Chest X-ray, AP view. Patient: 48 years old, sex M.
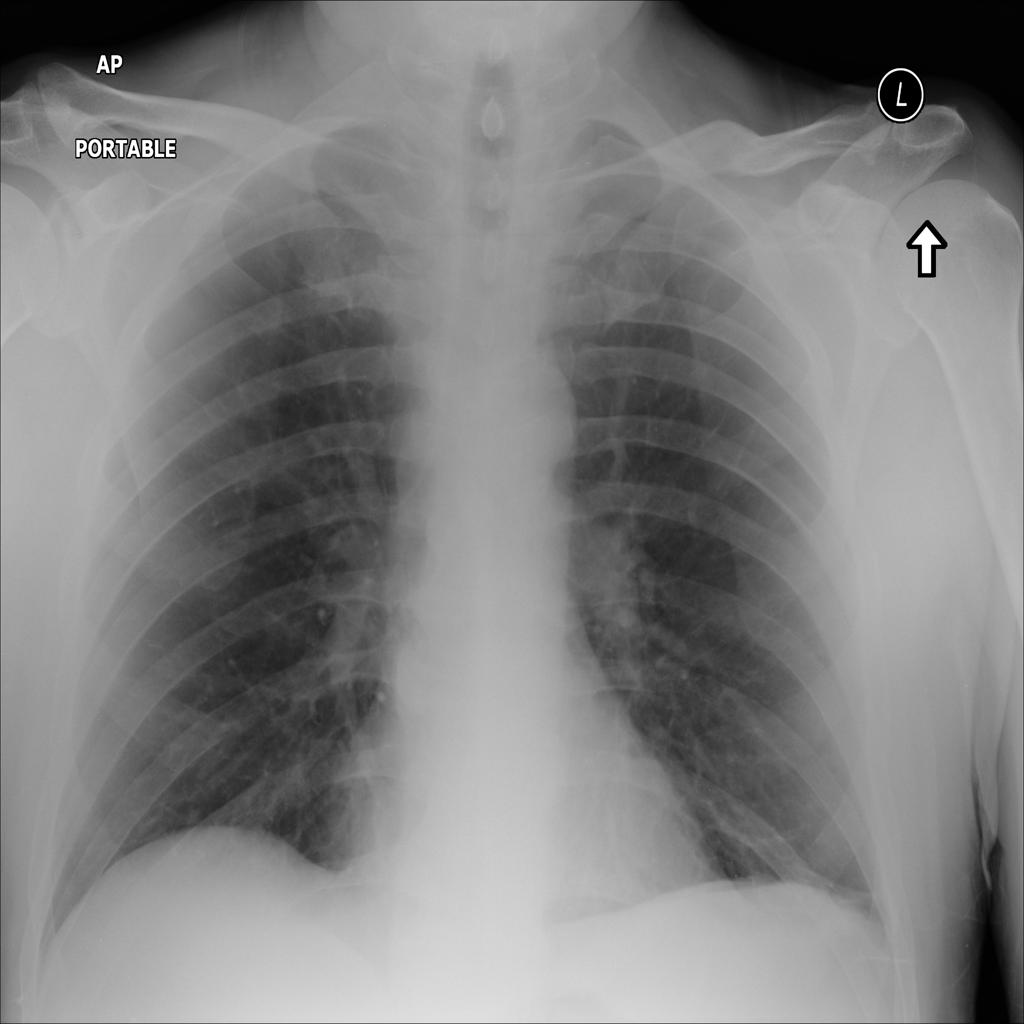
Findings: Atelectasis